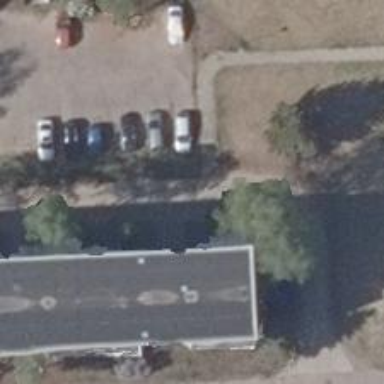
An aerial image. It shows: Concrete driveway with surface made of concrete plates.